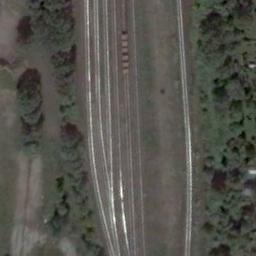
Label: railway